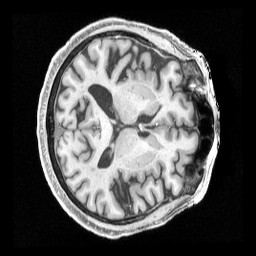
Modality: T1w
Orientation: axial
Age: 71
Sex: male
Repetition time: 2.4 s
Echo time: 0.00222 s